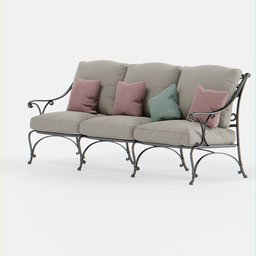
Label: furniture